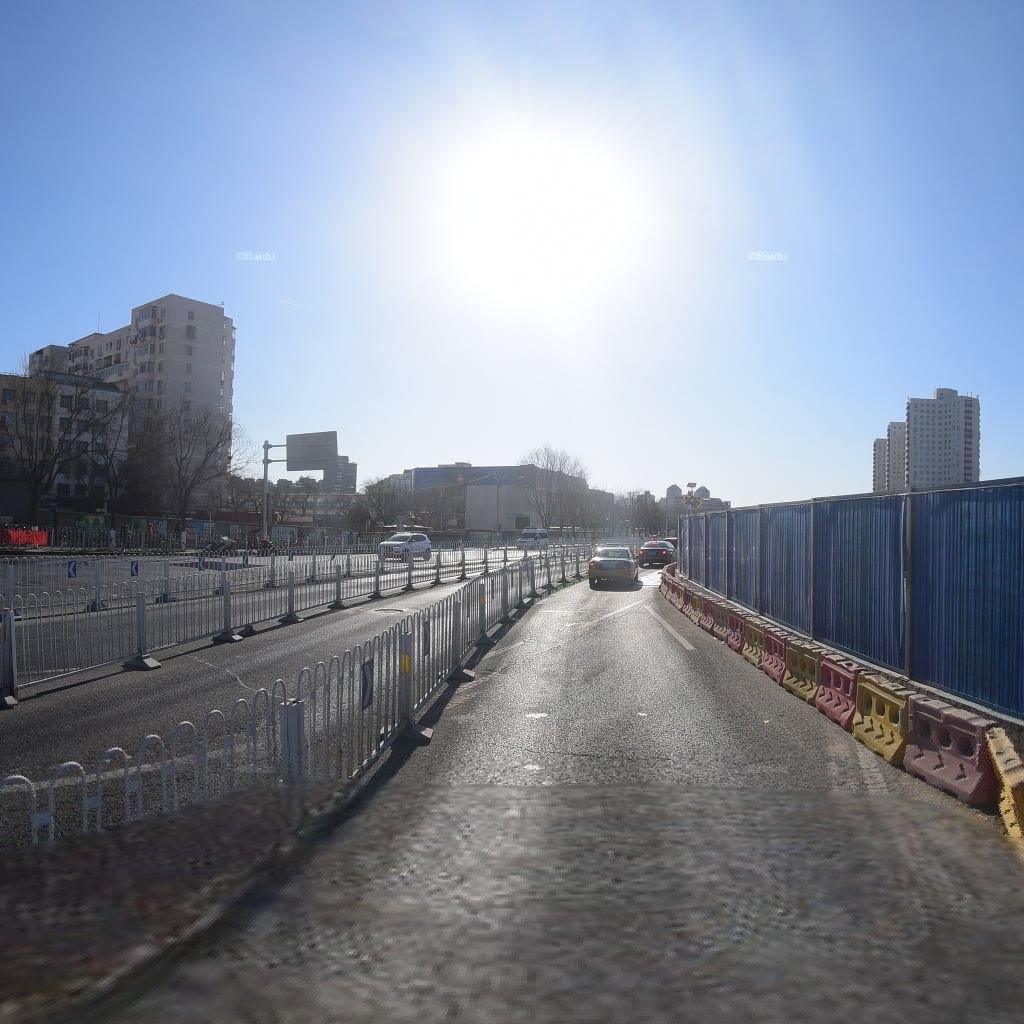
Region: Dongcheng
Road damage annotations: manhole cover, transverse crack, transverse patch